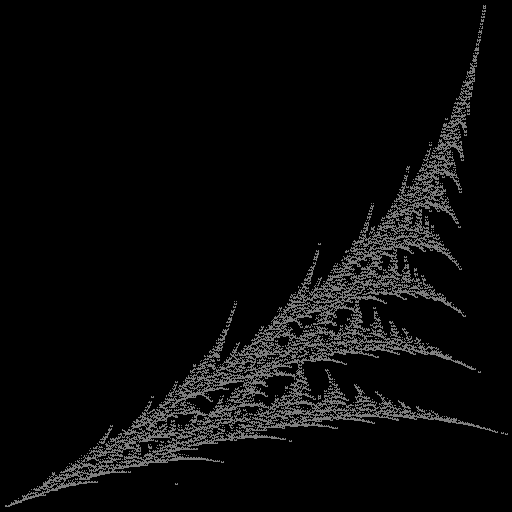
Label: umbrellafern